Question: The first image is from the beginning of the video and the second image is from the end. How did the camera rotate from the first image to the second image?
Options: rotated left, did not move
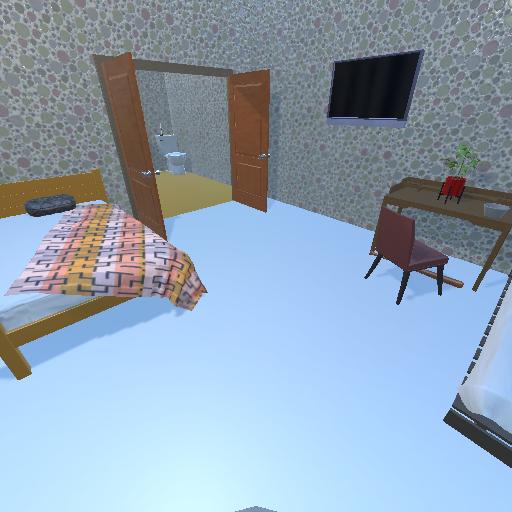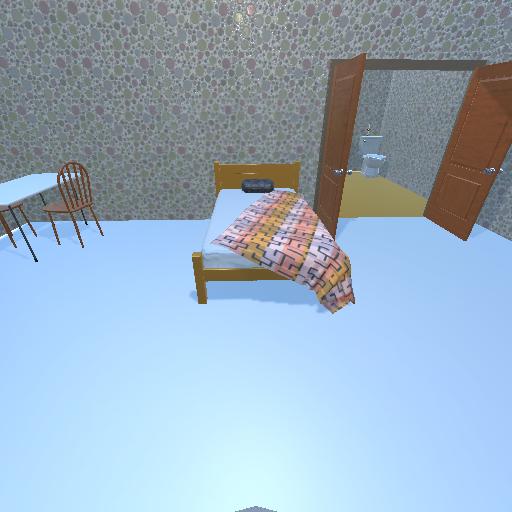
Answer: rotated left